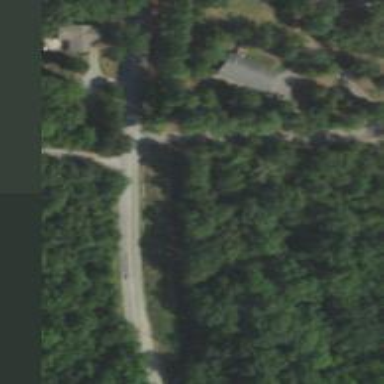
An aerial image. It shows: Service road.